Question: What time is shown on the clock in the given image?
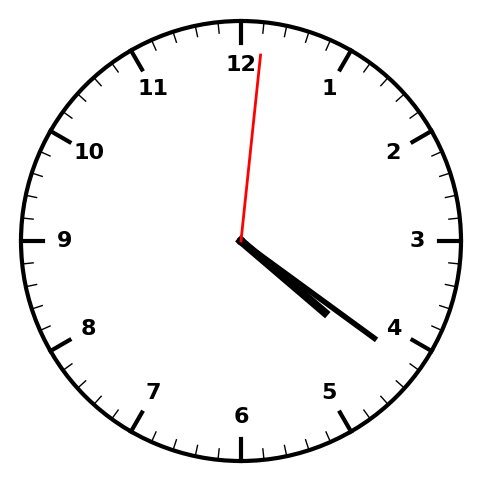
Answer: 04:21:01